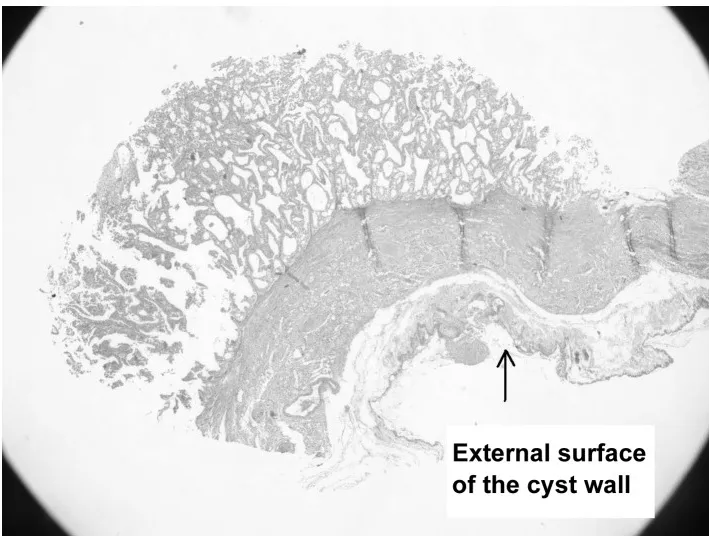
Fibrous cyst wall demonstrating the tumor focus (hematoxylin and eosin; magnification, x2).
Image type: pathology (h&e)